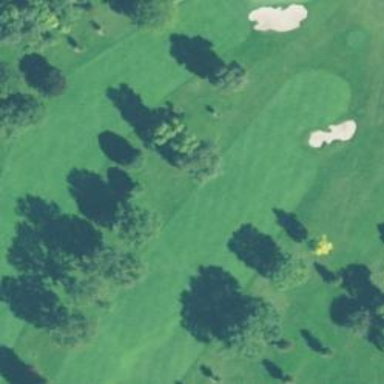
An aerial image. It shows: View of golf hole.